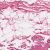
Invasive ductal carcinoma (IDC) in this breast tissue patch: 0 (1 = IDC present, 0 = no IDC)